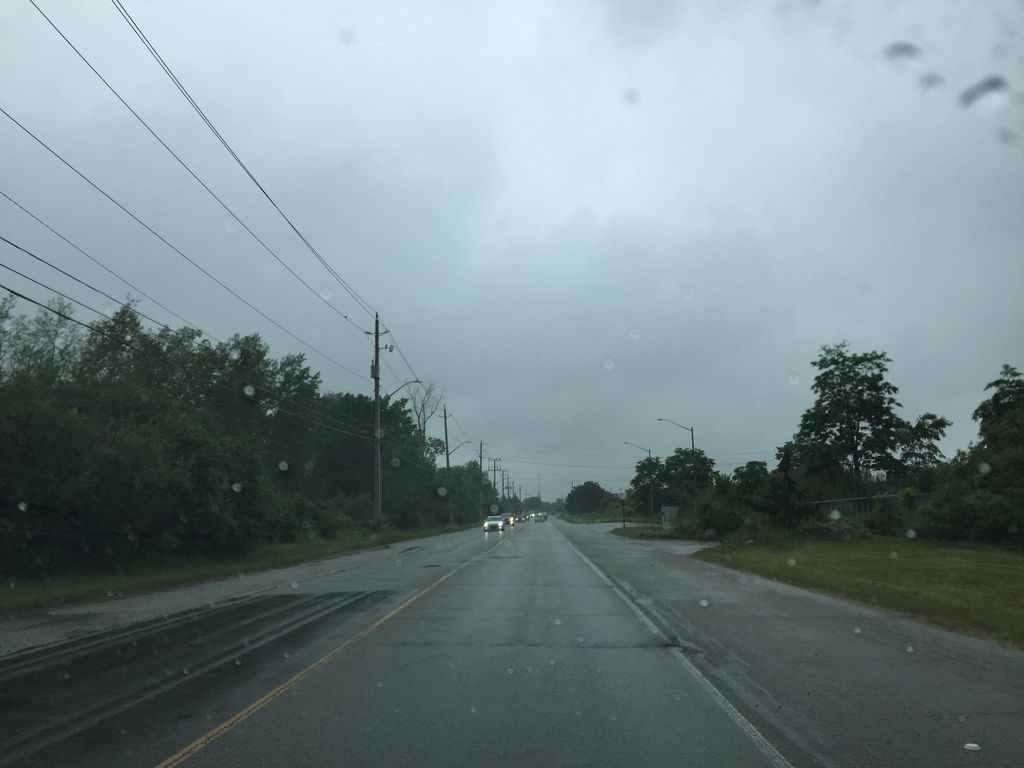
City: kitchener-waterloo